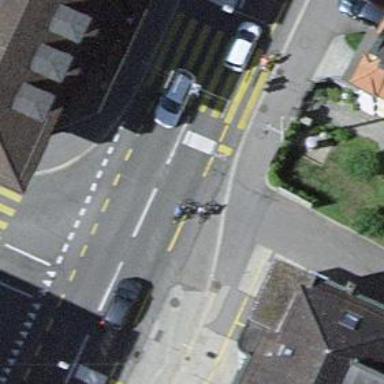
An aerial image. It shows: Road with traffic signals.